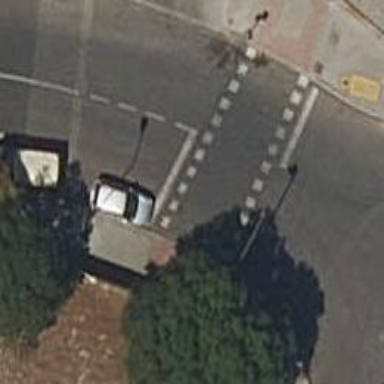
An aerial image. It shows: Road crossing with traffic signals.